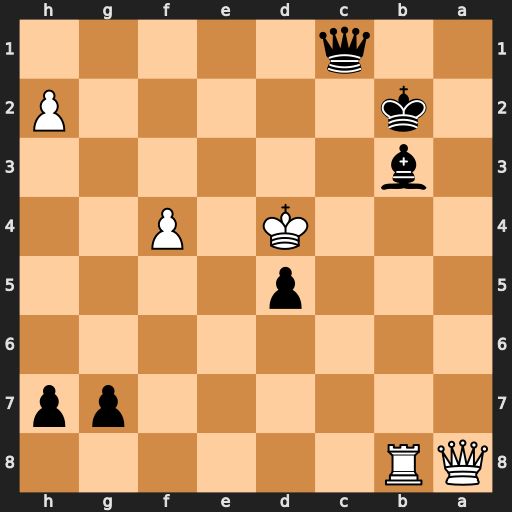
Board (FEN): QR6/6pp/8/3p4/3K1P2/1b6/1k5P/2q5
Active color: b
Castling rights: -
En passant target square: -
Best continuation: Qc3#